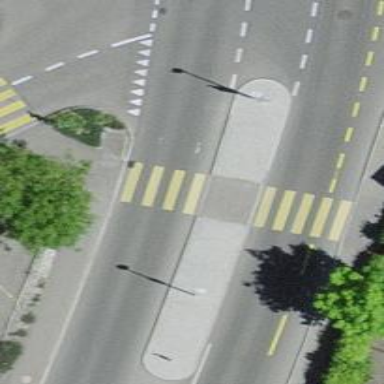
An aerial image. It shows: Footway crossing.